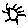
Label: sun